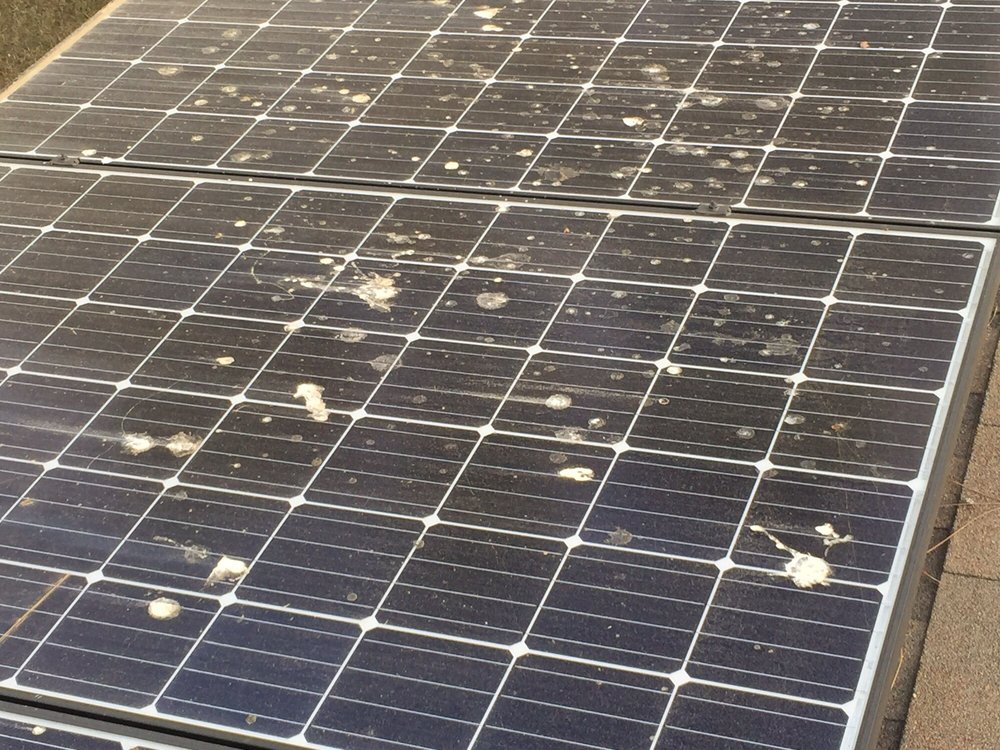
Label: Bird-drop